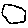
Label: hexagon